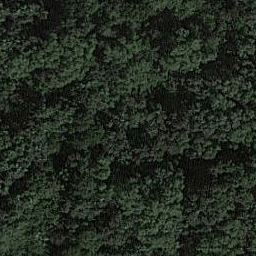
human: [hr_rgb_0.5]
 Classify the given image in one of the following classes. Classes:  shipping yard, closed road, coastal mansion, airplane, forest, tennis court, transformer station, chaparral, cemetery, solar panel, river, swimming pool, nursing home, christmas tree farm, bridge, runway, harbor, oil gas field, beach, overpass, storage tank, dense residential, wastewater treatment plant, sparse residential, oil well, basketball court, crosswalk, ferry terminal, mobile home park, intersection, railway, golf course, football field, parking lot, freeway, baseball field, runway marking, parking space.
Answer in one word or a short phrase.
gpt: forest